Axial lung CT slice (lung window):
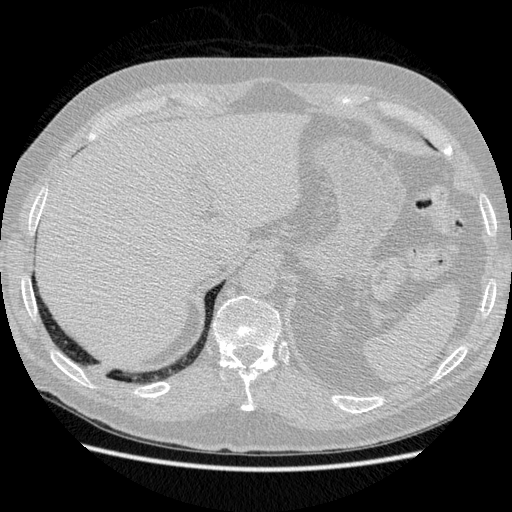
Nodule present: no